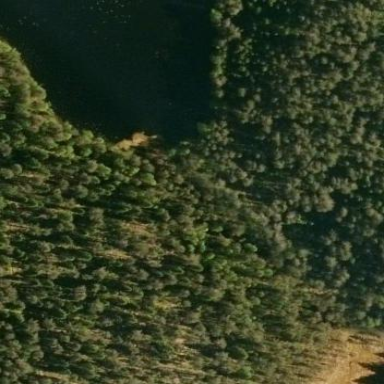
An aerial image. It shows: Swamp in wetland area.